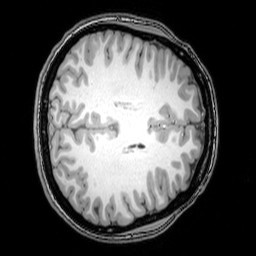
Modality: T1w
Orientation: axial
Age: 23
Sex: female
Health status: healthy
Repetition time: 0.081 s
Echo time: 0.037 s